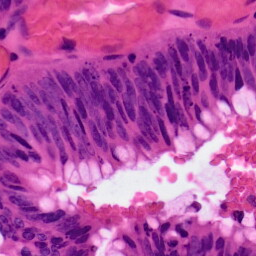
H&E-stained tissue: Colon